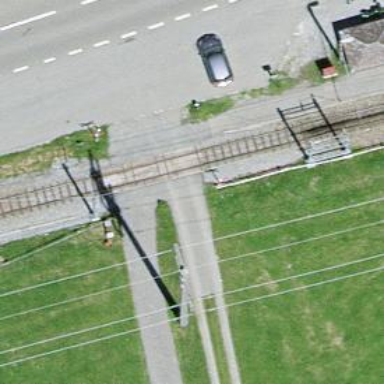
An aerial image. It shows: Level crossing along the railway.